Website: lowes
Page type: account-selection
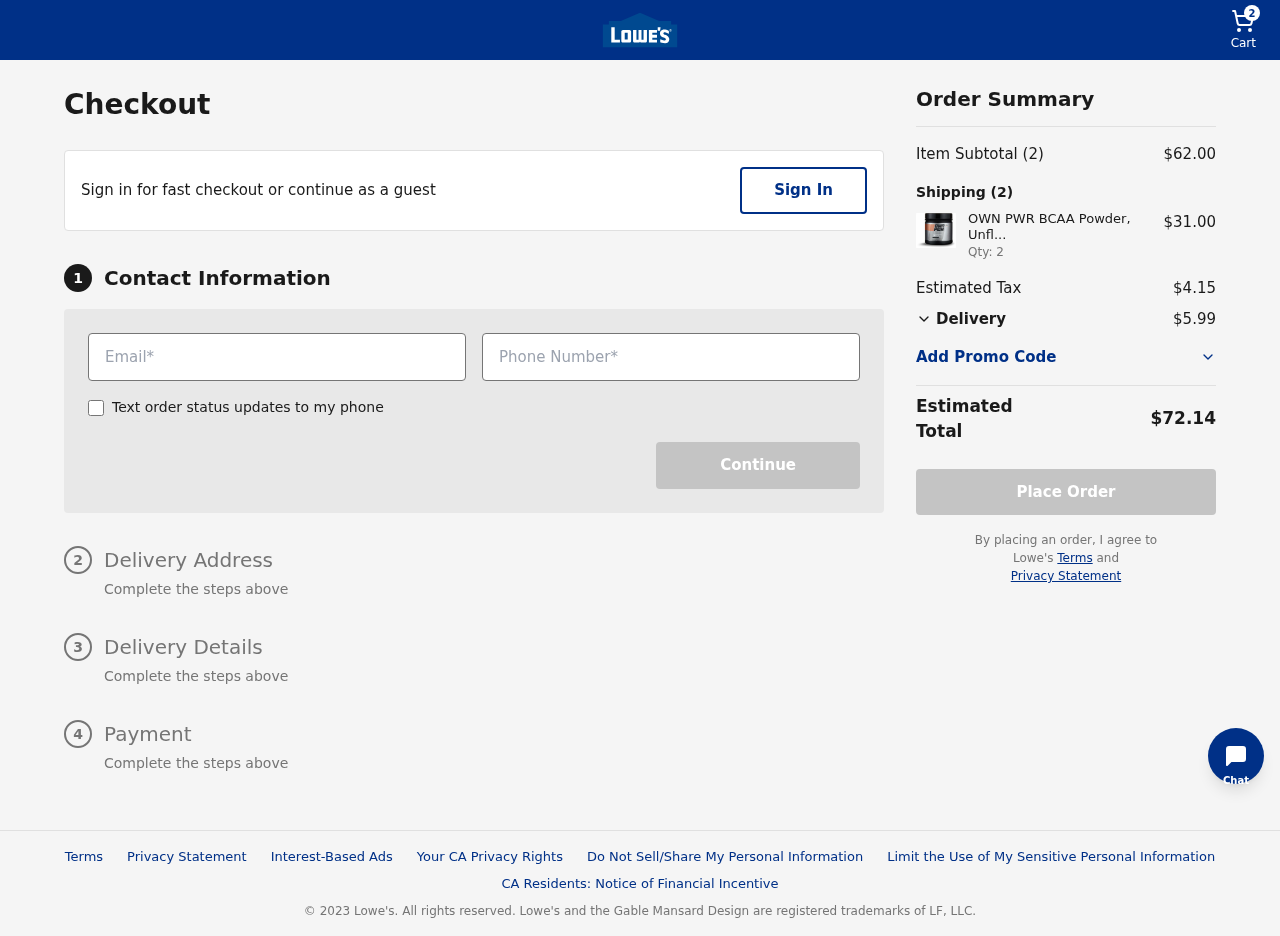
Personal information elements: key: PII_EMAIL
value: jeremy.alexander@hotmail.com
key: PII_PHONE
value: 5929457217
Product elements: key: PRODUCT1_NAME
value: OWN PWR BCAA Powder, Unflavored, 60 servings, Micronized Branched Chain Amino Acids (2:1:1 Ratio)
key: PRODUCT1_PRICE
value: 31
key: PRODUCT1_QUANTITY
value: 2
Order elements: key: ORDER_NUM_ITEMS
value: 2
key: ORDER_SUBTOTAL
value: $62.00
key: ORDER_TAX
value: $4.15
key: ORDER_SHIPPING_COST
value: $5.99
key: ORDER_TOTAL
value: $72.14